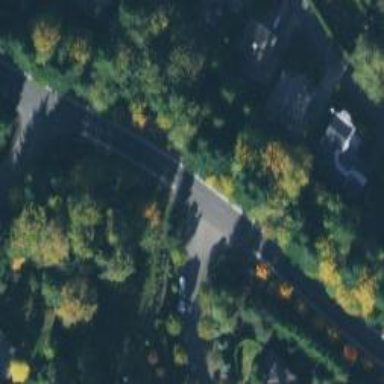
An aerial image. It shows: Paved asphalt footway.